Question: So I posted a question <URL> and one of the answerers recommended using a custom container view controller.
What I want to do is have an app that works a bit like the one below:

Its a very bad diagram but what I am trying to make out is that there is a universal background, logo and border; the only thing that needs to change is the content part.
I have looked a lot online and have found nothing about custom container view controller view controllers for swift and how to swap the view controllers for the part that changes according to the user selection.
Would someone be able to explain if this is possible in swift? Maybe it is called something else and I am looking for the wrong thing. If it is possible how can this be done?
Thank you.
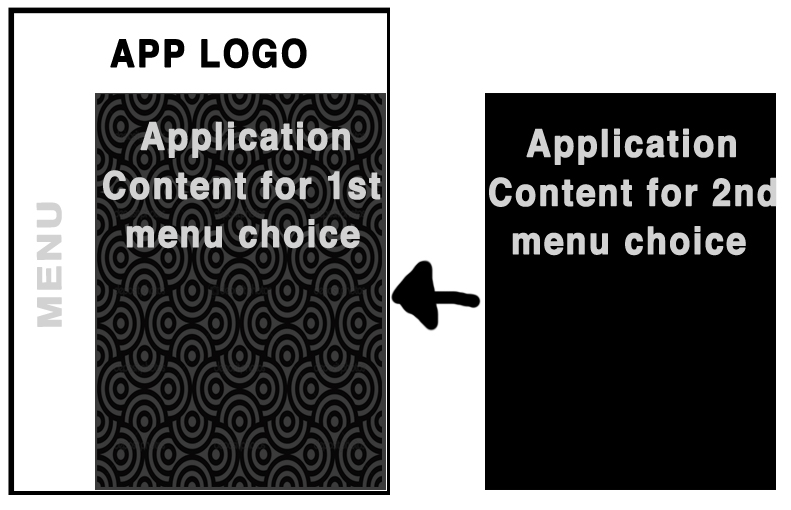
Answer: So if i am getting this right you want to present a ViewController within a another ViewController
'''
let storyboard = UIStoryboard(name: "Main", bundle: nil)
var controller: UIViewController = storyboard.instantiateViewControllerWithIdentifier("ViewControllerStoryboard Name") as UIViewController
'''
"ViewControllerStoryboard Name" is the storyboard name that can be set here

If you implement this right, the controller variable is going to be an instance of the 2nd menu choice.
So after that you have to add it to the current viewController.
'''
view.addSubview(controller.view)
self.addChildViewController(controller)
'''
To position it wherever you want , set the controller.view.frame before adding it to subview
Hope i helped and sorry for my english :)